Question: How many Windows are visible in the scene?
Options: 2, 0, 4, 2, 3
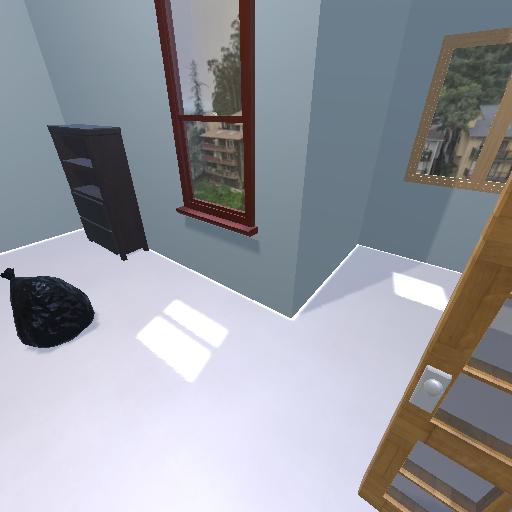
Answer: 2